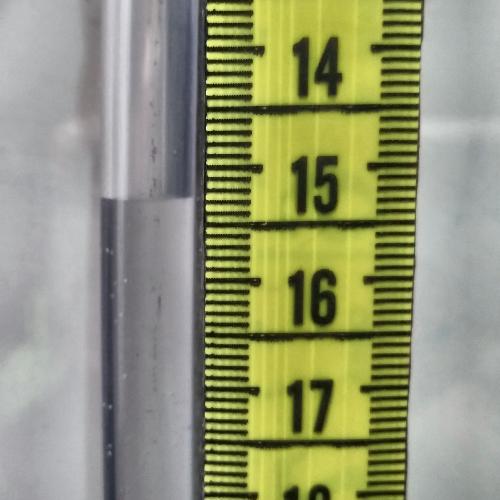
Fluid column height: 15.3 cm